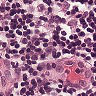
Metastatic tissue present: no